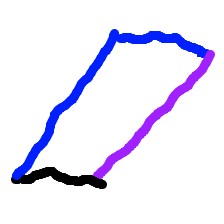
Shape: parallelogram